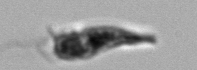
Label: Euglena